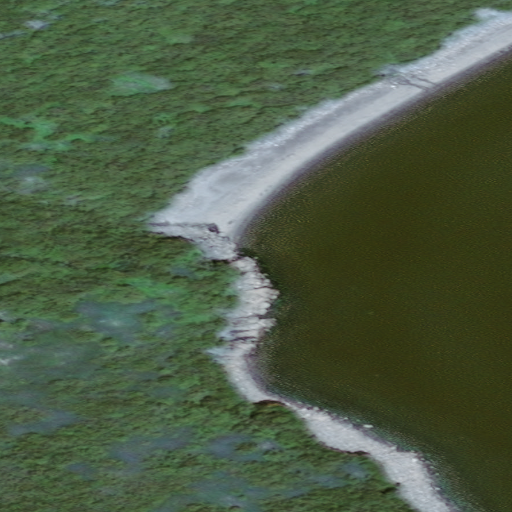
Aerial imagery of point in Alaska named Watering Point containing only unknown